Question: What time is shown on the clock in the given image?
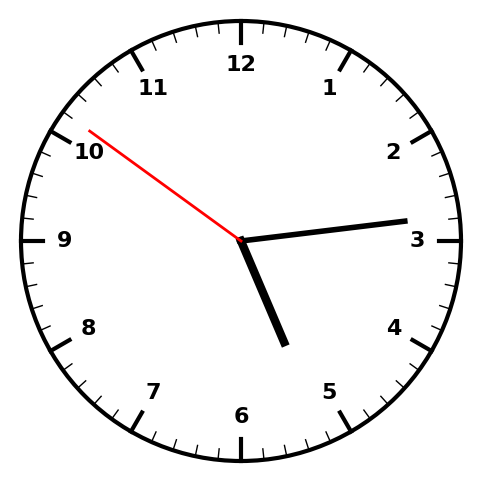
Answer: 05:13:51